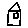
Label: house